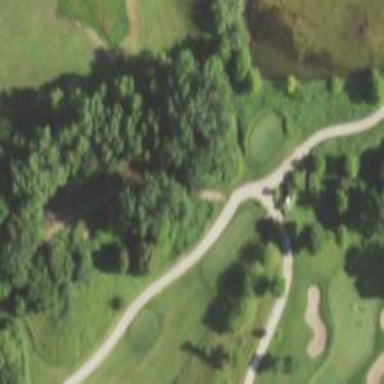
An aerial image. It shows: Rough grassy area used for golf.